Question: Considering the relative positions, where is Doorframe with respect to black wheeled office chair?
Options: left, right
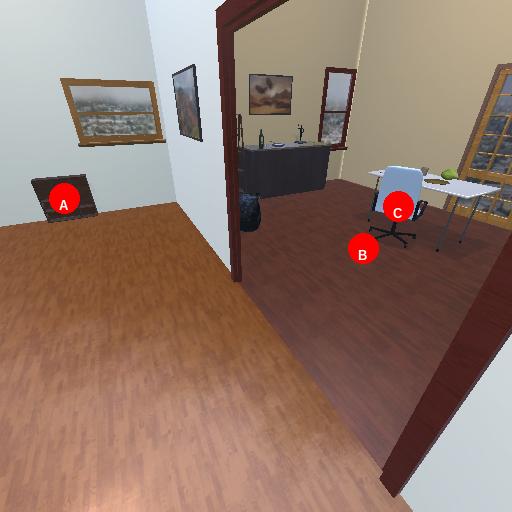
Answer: left